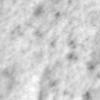
Label: no_change